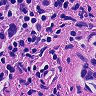
Metastatic tissue present: no